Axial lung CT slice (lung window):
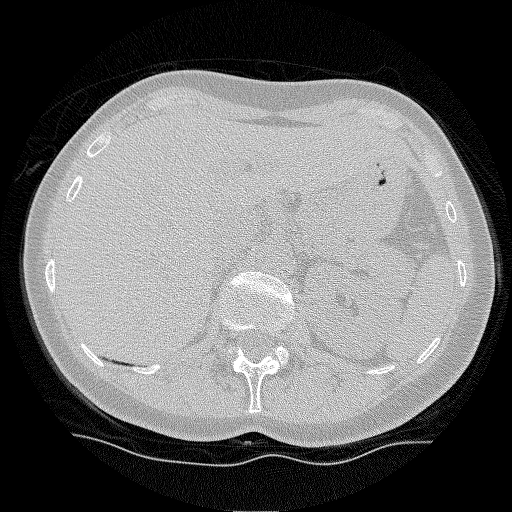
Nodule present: no